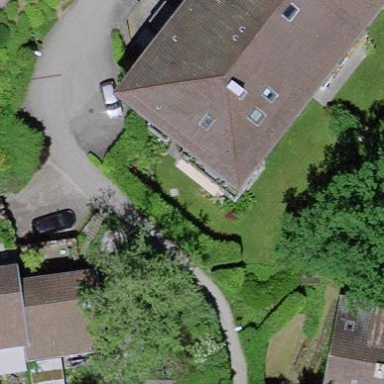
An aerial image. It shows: Residential building.